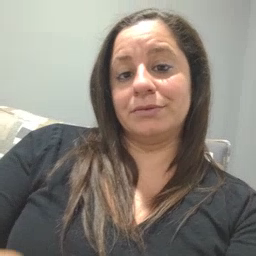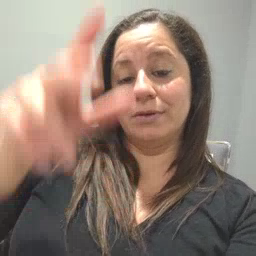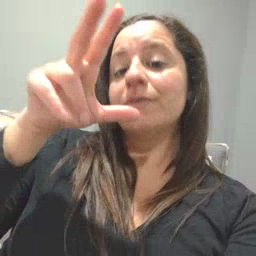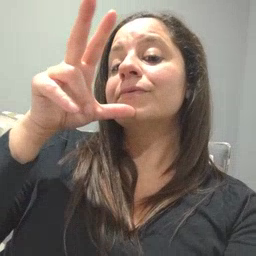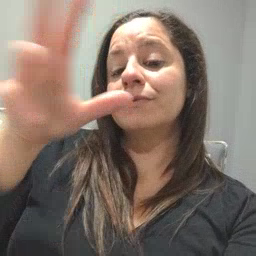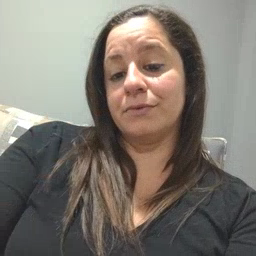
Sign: hen